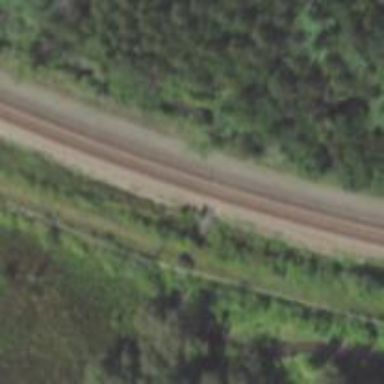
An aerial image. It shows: Railway track.